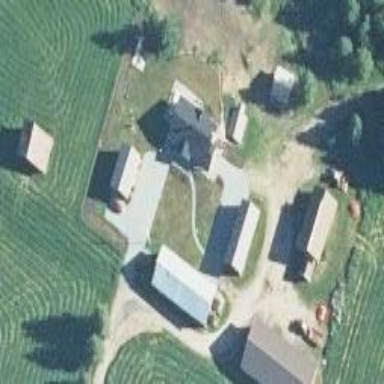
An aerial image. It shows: Farmyard area.